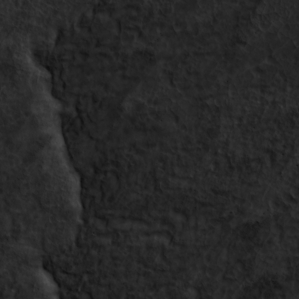
Label: non_frost